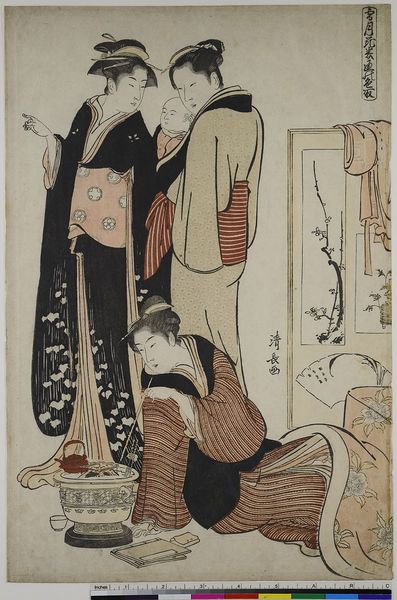
Titel: Schnee, aus der Serie: Schnee, Mond und Kirschblüten in drei Farbtönen
Künstler: Torii Kiyonaga
Standort: Hamburg
Institution: Museum für Kunst und Gewerbe Hamburg
Schlagwörter: weiß, frauen, gelb, menschen, braun, damen, frau, mund, nase, ohr, schwarz, rot, blass, kleidung, schale, signatur, haare, gewänder, kind, mutter, ofen, vase, topf, holzschnitt, japan, bücher, baby, kartusche, sitzt, paravent, tee, japanisch, schriftzeichen, steht, druckgraphik, druckgrafik, asiatisch, chinesisch, china, bambus, zeit, farbholzschnitt, feuerstelle, herd, hausrat, wandschirm, kimono, chinesen, asiaten, edo, reproduktionen, druckerzeugnisse, möbel, säugling, meiji, ukiyo, hibachi, kotatsu, jpanisch, stellschirm